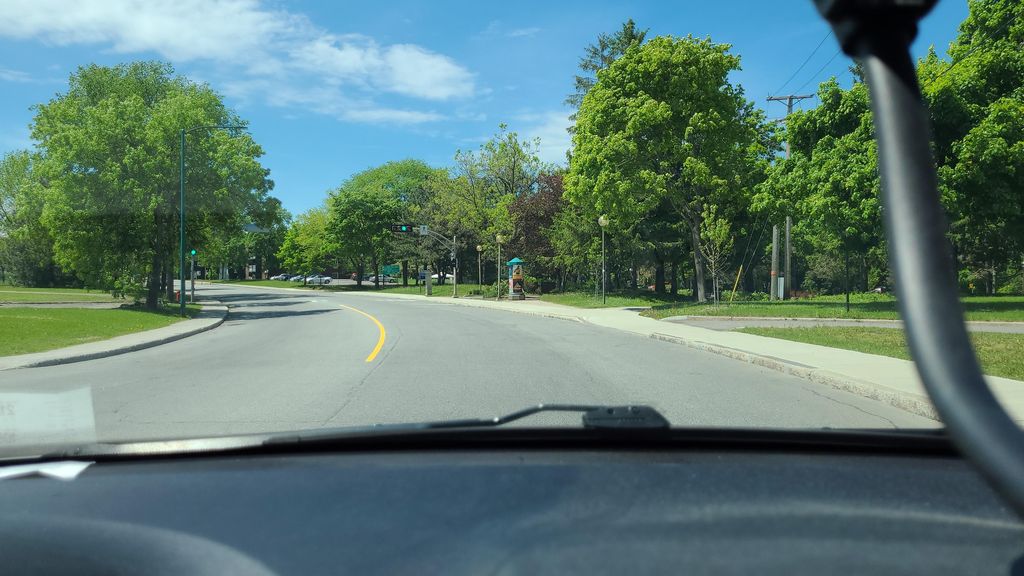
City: quebec_city